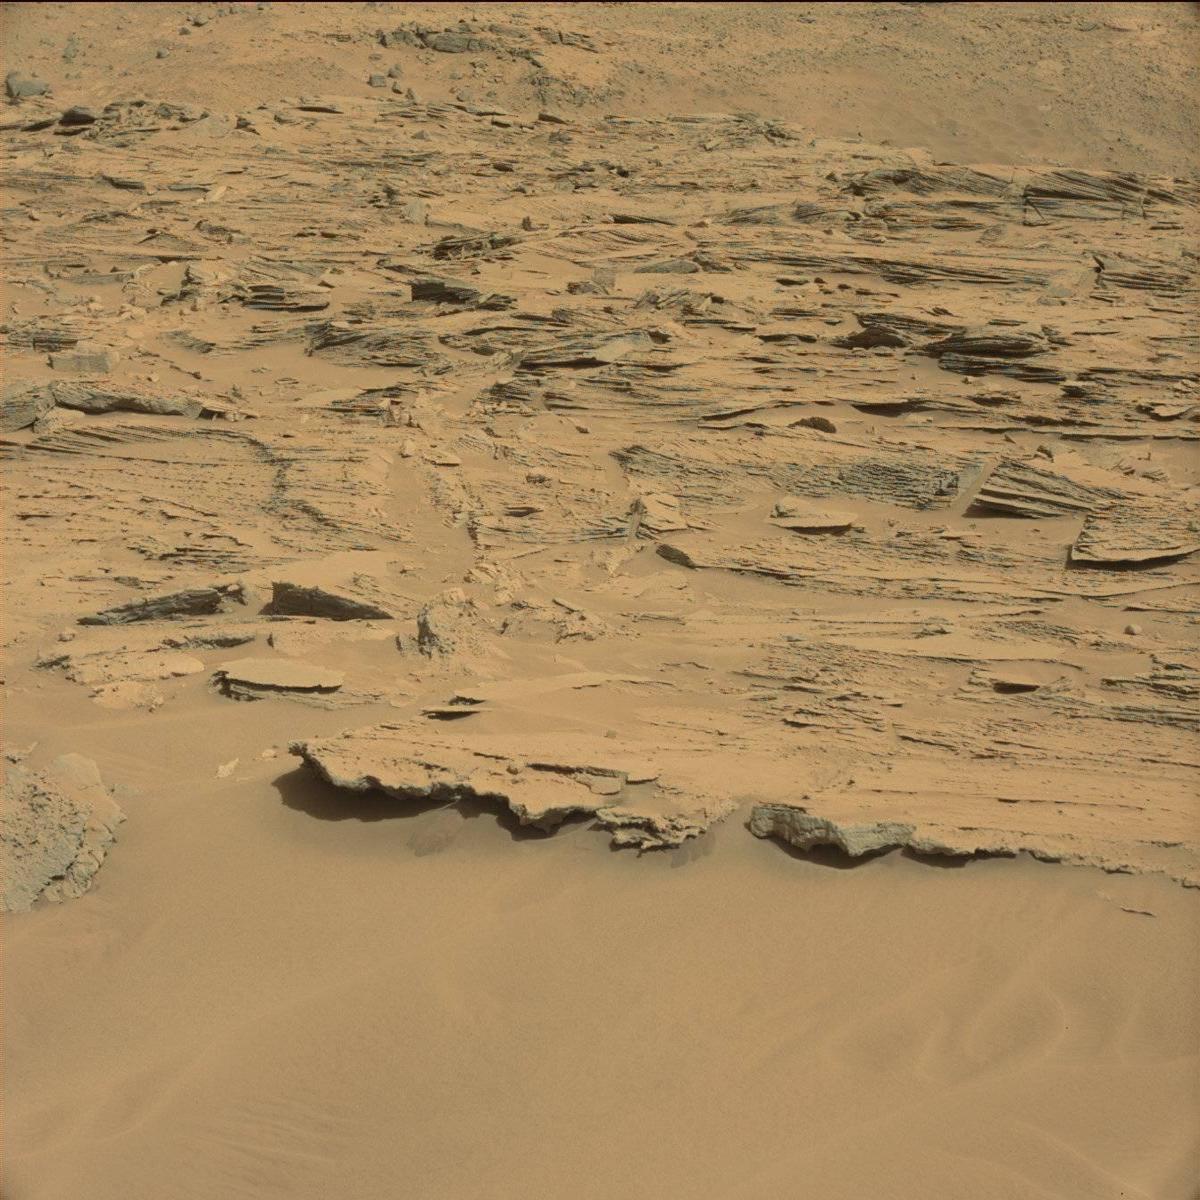
Terrain classes present: Bedrock, Sand / Soil